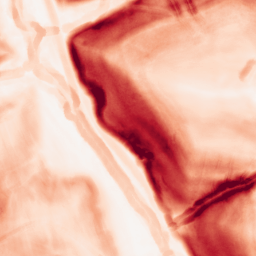
Category: morphological
Decomposition family: morphological_gradient
Decomposition parameters: size: 5
shape: disk
Upsampling method: linear_exact
Upsampling parameters: scale: 4
Upsampling scale: 4